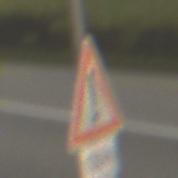
Verkehrszeichen: Gefahrenstelle
Zusatzzeichen unten: Entfernungsangaben1
Umgebung: Outdoor, Nature
Tageszeit: SunriseSunset
Wetter: PartlyCloudy
Licht: Natural
Jahreszeit: NotSpecified
Kontrast: LowContrast